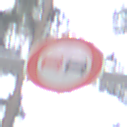
Verkehrszeichen: Ueberholverbot
Umgebung: Outdoor, Nature
Tageszeit: Midday
Wetter: Overcast
Licht: Natural
Jahreszeit: NotSpecified
Kontrast: LowContrast